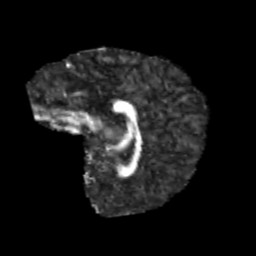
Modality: FA
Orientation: sagittal
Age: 11
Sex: male
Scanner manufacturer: siemens
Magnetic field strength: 3 T
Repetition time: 3.8 s
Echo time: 0.07 s